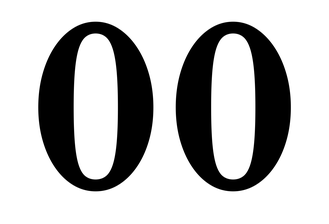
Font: LibreCaslonText_SemiBold